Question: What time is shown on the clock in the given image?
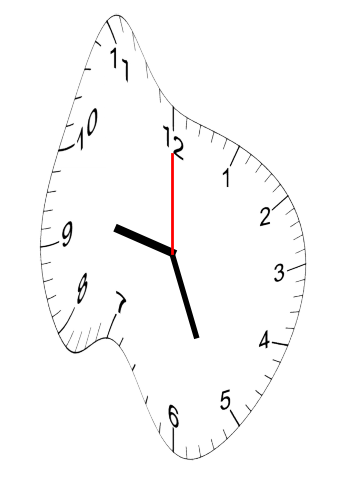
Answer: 09:26:00